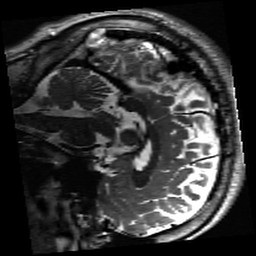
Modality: inplaneT2
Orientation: sagittal